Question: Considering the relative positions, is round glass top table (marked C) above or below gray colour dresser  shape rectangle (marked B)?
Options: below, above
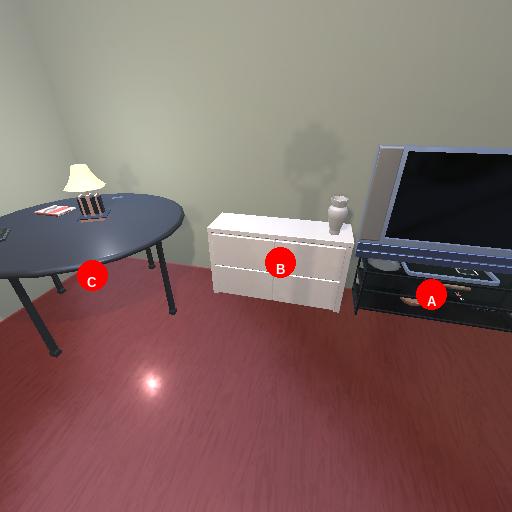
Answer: below